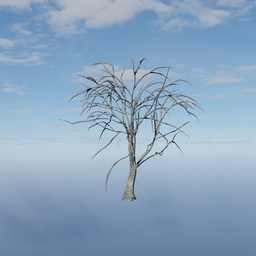
Label: nature